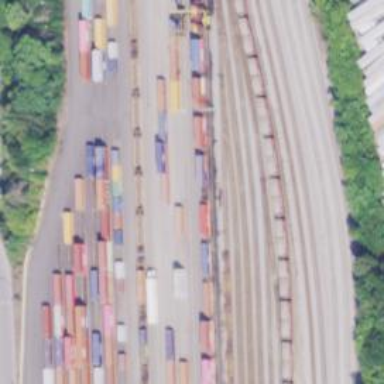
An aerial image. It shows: Railway yard in service.